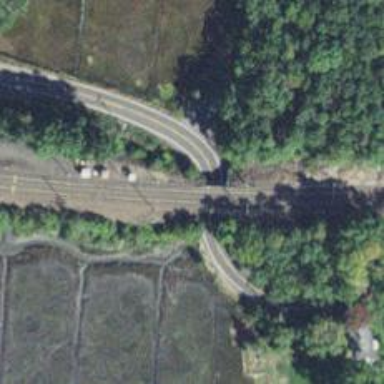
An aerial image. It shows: Bridge over electrified railway with contact line.